Question: Digit recognition by using Neural Networks
images are normalized into '8 x 13 pixels'. For each row ever black pixel is represented by '1'and every white white '0'. Every image is thus represented by a vector of vectors as follows:

is it possible to use a 'vector of vectors' in Neural Networks? If not how should can the image be represented?
1. Combine rows into 1 vector?
2. Convert every row to its decimal format. Example: Row1: <PHONE> = 248 etc.
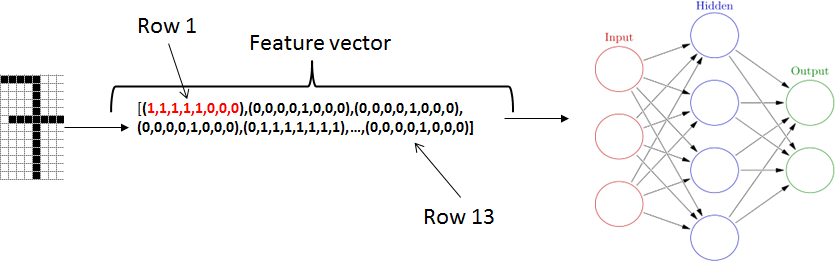
Answer: Combining them into one vector simply by concatenation is certainly possible. In fact, you should notice that arbitrary reordering of the data doesn't change the results, as long as it's consistent between training and classification.
As to your second approach, I think (I am really not sure) you might lose some information that way.